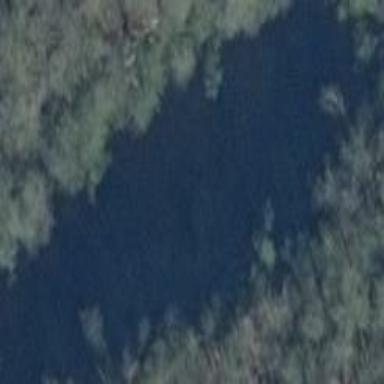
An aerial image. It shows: Serene pond surrounded by nature.